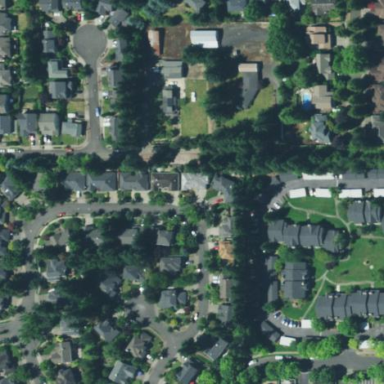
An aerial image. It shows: Residential road with asphalt surface and sidewalks on both sides.